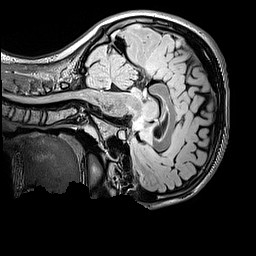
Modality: FLAIR
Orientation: sagittal
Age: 11
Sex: female
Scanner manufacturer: siemens
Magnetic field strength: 3 T
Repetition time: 5 s
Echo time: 0.388 s